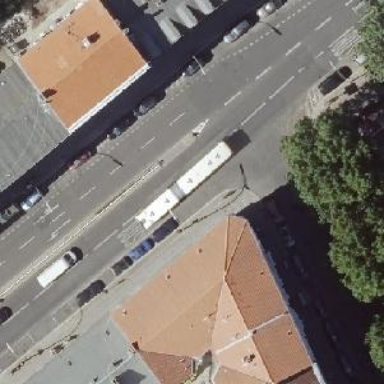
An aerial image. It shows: Unmarked crossing with pedestrian island.